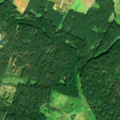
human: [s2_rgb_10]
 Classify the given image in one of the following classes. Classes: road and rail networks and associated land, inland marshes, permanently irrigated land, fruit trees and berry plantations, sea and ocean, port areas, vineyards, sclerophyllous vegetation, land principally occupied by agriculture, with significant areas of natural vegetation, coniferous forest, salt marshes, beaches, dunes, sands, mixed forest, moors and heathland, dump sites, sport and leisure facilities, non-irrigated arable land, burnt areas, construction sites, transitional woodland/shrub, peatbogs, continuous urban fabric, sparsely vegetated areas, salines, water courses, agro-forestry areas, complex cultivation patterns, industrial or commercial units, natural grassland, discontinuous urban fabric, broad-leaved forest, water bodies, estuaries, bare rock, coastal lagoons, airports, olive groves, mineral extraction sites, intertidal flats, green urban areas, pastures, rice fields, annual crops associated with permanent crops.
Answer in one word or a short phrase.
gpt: non-irrigated arable land, pastures, land principally occupied by agriculture, with significant areas of natural vegetation, coniferous forest, mixed forest